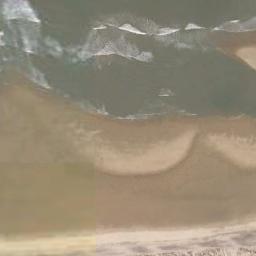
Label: beach